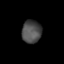
Tissue: lung
Cell type: Endothelial cells
Senescence score: 0.5665
Nuclear area (px): 438
Mean DAPI intensity: 76.447